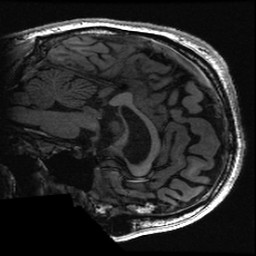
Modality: T1w
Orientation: sagittal
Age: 28
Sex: male